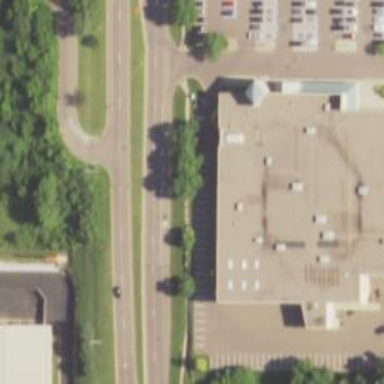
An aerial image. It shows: Building serving as fitness center and sports center.